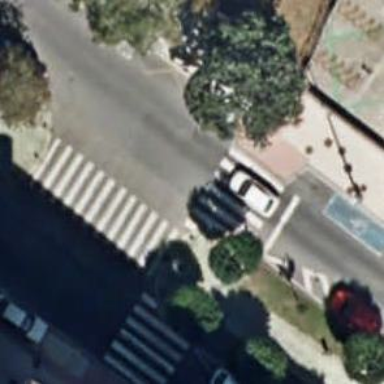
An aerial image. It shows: Uncontrolled crossing on the road.